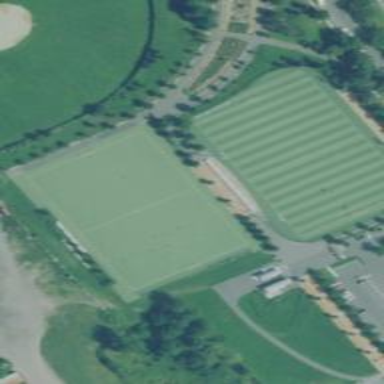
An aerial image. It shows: Grass pitch designated for soccer.